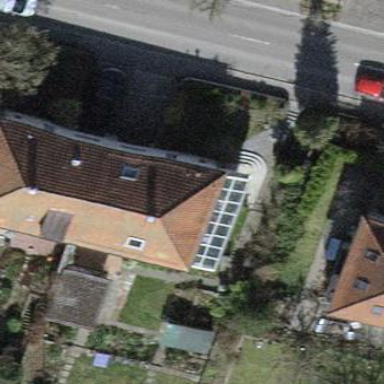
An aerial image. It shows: Building with tile roof.